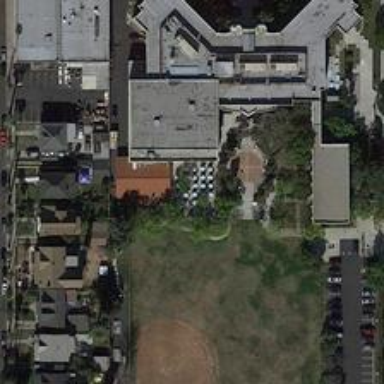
The grass with a small baseball field is surrounded by some villas and a v-shaped building .